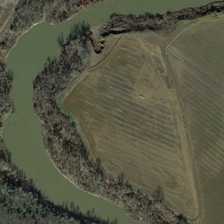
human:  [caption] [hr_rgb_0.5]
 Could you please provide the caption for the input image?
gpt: some green trees and farmlands are in two sides of a curved green river .

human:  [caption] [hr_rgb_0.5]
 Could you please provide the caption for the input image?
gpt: some green trees and farmlands are in two sides of a curved green river .

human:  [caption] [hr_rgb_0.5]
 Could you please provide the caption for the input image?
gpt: some green trees and farmlands are in two sides of a curved green river .

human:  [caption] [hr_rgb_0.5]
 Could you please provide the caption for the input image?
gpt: some green trees and farmlands are in two sides of a curved green river .

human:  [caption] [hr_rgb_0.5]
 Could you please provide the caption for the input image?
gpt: some green trees and farmlands are in two sides of a curved green river .